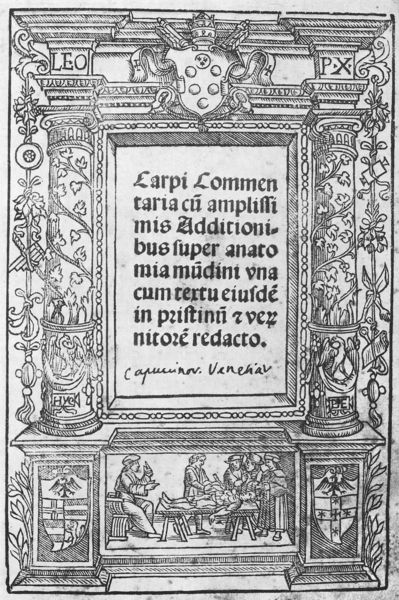
Titel: Commentaria super anatomia Mundini
Künstler: Jacopo Berengario da Carpi
Standort: Herstellungsort: Bologna (EU - I)
Schlagwörter: adler, mann, weiß, menschen, männer, schwarz, säule, säulen, tisch, zeichnung, architektur, leiche, tod, tot, pflanzen, krone, ranken, relief, holzschnitt, schrift, liegen, italien, schule, könig, papst, kartusche, inschrift, schild, krank, buch, kreuz, druck, titel, text, titelblatt, lilie, altar, rom, buchtitel, wappen, gesims, efeu, gelehrter, bänder, aufgebahrt, leo, medici, latein, relif, säle, italienisch, foltern, operation, sezieren, schwrz+, leo px